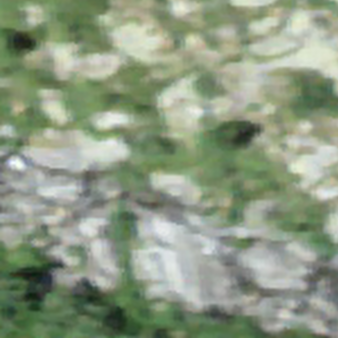
Label: other